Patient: sex M, age 76
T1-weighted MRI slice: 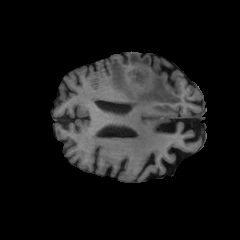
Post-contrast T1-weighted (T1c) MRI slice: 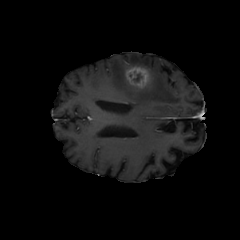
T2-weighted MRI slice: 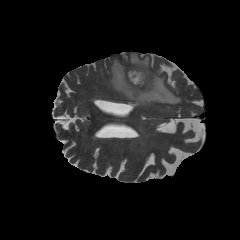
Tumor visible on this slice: yes
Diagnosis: Glioblastoma, IDH-wildtype
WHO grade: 4